Interaction volume radius: 10 \u00c5
Interaction volume height: 15 \u00c5
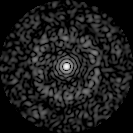
Disorder parameter: 0.8553